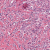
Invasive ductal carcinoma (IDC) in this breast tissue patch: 0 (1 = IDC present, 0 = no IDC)